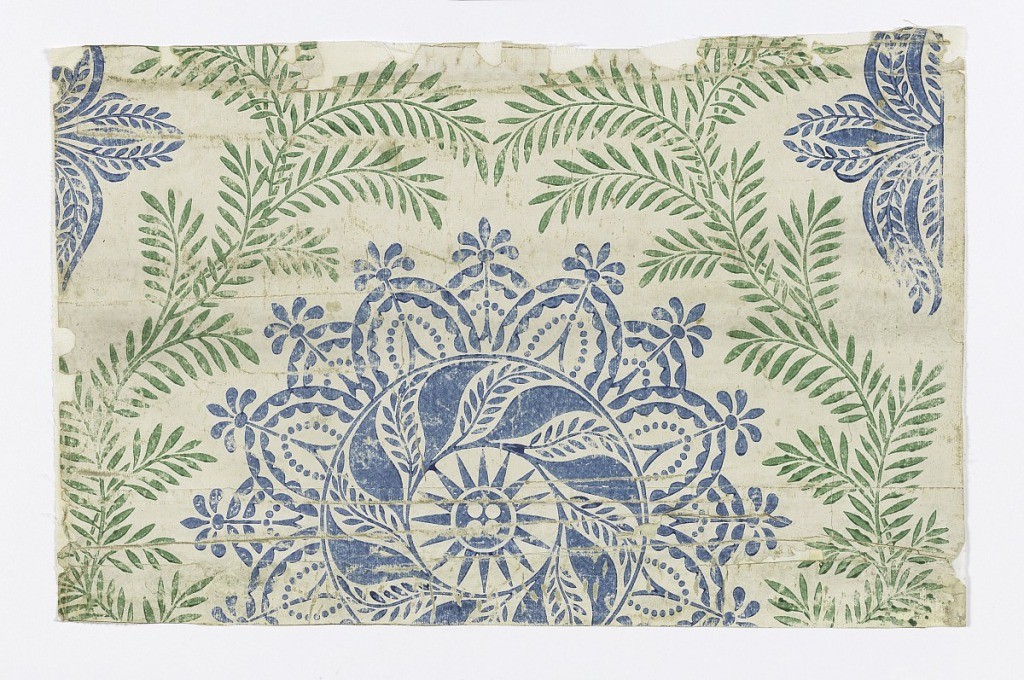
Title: Sidewall
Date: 1820–40
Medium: Block-printed
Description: Blue circular motif composed of disk with four white circles enclosed, surrounded by rayed circle, serpentine-rayed circle and outer band of foliated scallops. To right and left, ascending serpentine foliage in green. Alternating blue motif of foliate cross. Printed in blue and green on glazed white paper.